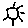
Label: sun